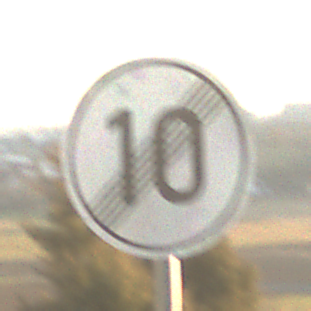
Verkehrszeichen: EndeGeschwindigkeit10
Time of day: SunriseSunset
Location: Outdoor (Nature)
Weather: PartlyCloudy
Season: NotSpecified
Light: Natural